Question: I'm developing an Android app and I want to create a TableLayout with a white background and a background image aligned at the top left, because is a 'bend effect'.
This is the top left image:

I defined the TableLayout like this:
'''
<TableLayout
android:id="@+id/tableLayout1"
android:layout_width="fill_parent"
android:layout_height="fill_parent"
android:layout_marginBottom="16dp"
android:layout_marginLeft="16dp"
android:layout_marginRight="16dp"
android:layout_marginTop="16dp"
android:background="@color/white" >
'''
But I don't know how to put the image at the top left, or if background images are compatible with background colors or if there is a better way to do this thing...
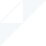
Answer: The best way to define where the image will go is to use an Imageview inside that layout. You can define placement of the image by using android:gravity